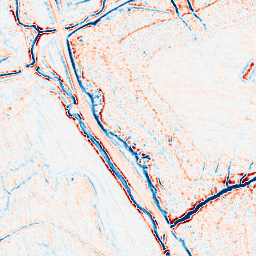
Category: edge_preserving
Decomposition family: bilateral
Decomposition parameters: d: 9
sigma_color: 75
sigma_space: 50
Upsampling method: sinc_hamming
Upsampling parameters: scale: 8
kernel_size: 16
Upsampling scale: 8